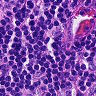
Metastatic tissue present: no